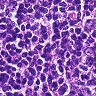
Metastatic tissue present: no